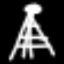
Label: The Eiffel Tower